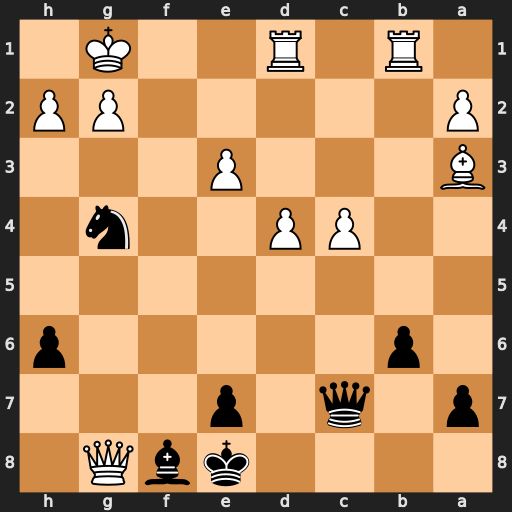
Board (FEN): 4kbQ1/p1q1p3/1p5p/8/2PP2n1/B3P3/P5PP/1R1R2K1
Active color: b
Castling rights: -
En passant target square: -
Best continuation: Qxh2+ Kf1 Qh1+ Ke2 Qxg2+